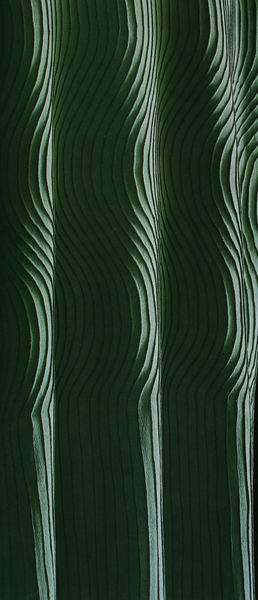
Titel: Kleid (Detail)
Künstler: Madeleine Vionnet
Standort: Kyoto (Japan)
Institution: Kyoto Costume Institute
Schlagwörter: dunkel, schatten, weiß, grün, sand, grau, hell, kleid, licht, schwarz, türkis, muster, ornament, falten, lang, vorhang, natur, stoff, drei, relief, welle, wellen, abstrakt, wüste, formen, linien, well, streifen, metall, plastik, stege, foto, fotografie, kurven, linie, parallel, form, kupfer, strich, kurve, musterung, sol, textil, objekt, lewitt, vertiefung, vorhnag, vertikal, röhren, wellew, sol lewitt, röhrenfalten, rören